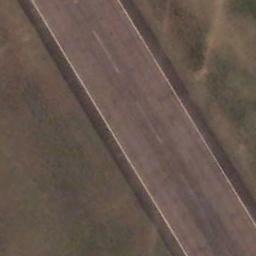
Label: runway